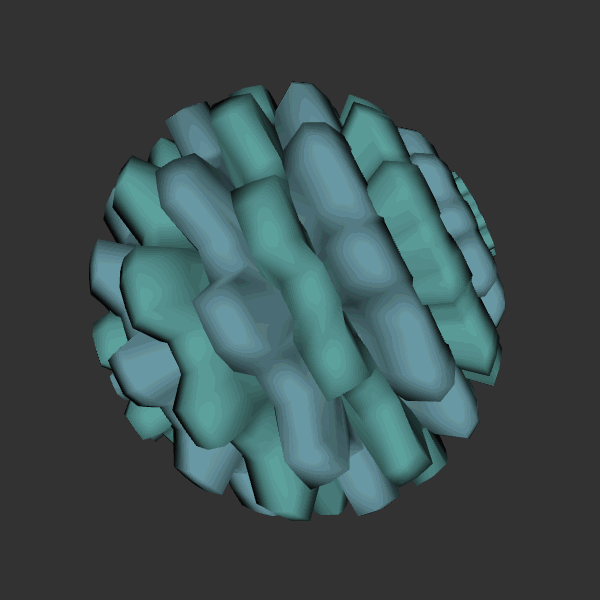
Background: dark